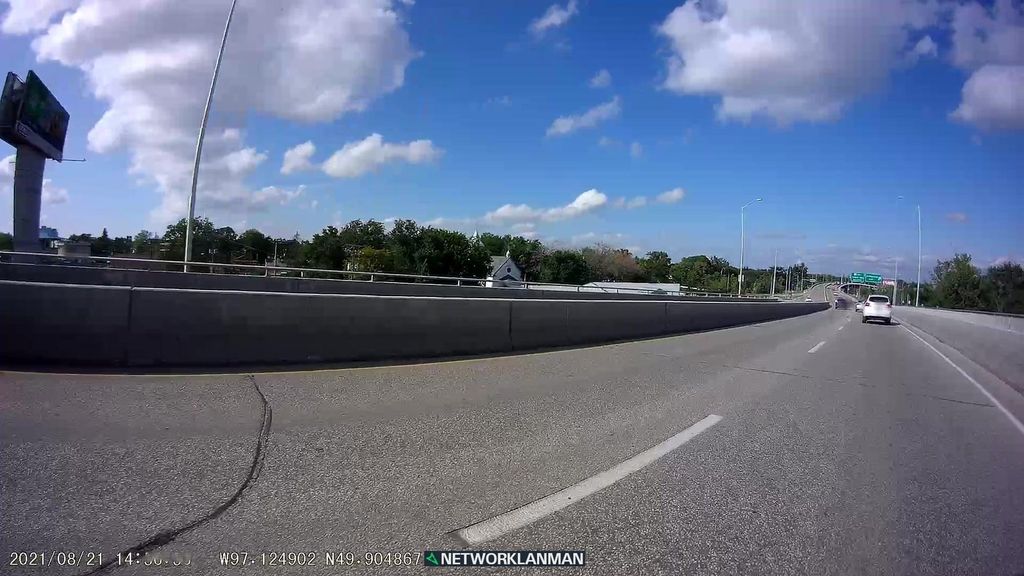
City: winnipeg